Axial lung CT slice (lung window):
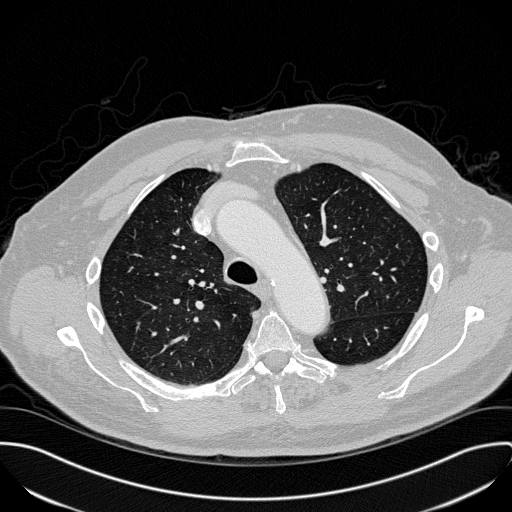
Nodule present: no